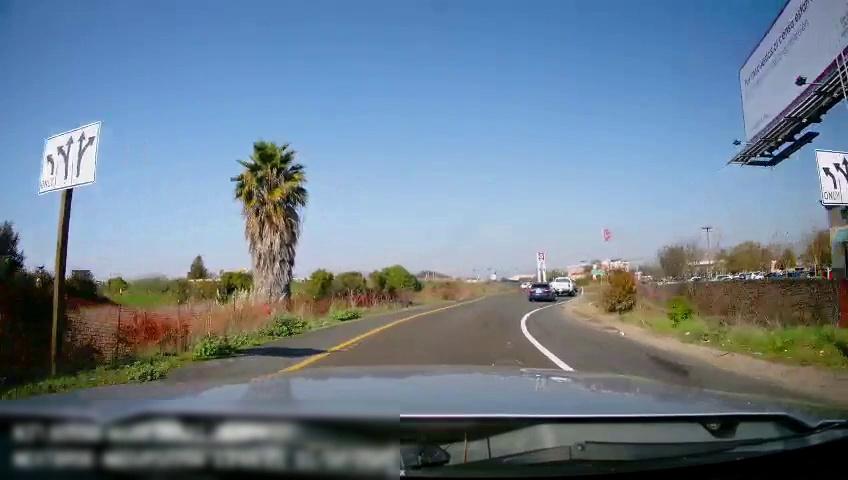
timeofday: Day
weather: Sunny
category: Drivable Space
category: Vehicles | Car
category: Vehicles | Truck
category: Lanes | Alternate Lane
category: Lanes | Alternate Lane
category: Traffic | Signs
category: Traffic | Signs